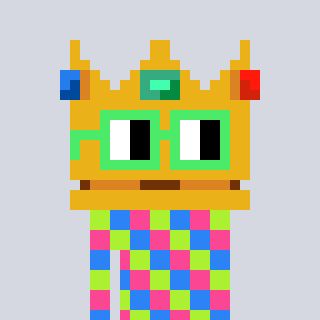
a pixel art character with square light green glasses, a crown-shaped head and a purple-colored body on a cool background